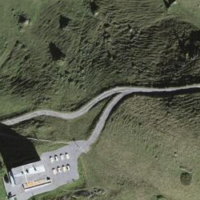
EUNIS habitat code: 26
Species observed at this site:
Saxifraga rotundifolia
Camponotus herculeanus
Adenostyles alliariae
Selaginella selaginoides
Gentiana clusii
Vaccinium myrtillus
Veronica serpyllifolia
Silene dioica
Gentiana verna
Astrantia minor
Eryngium alpinum
Tussilago farfara